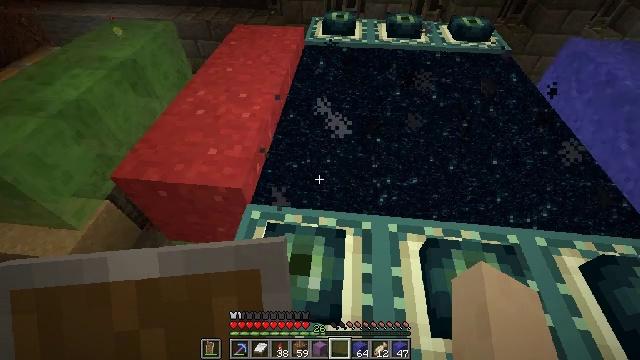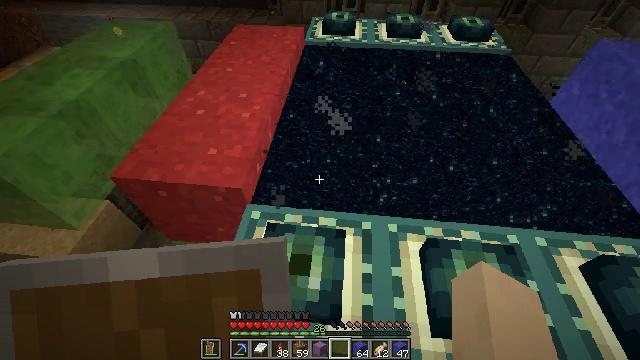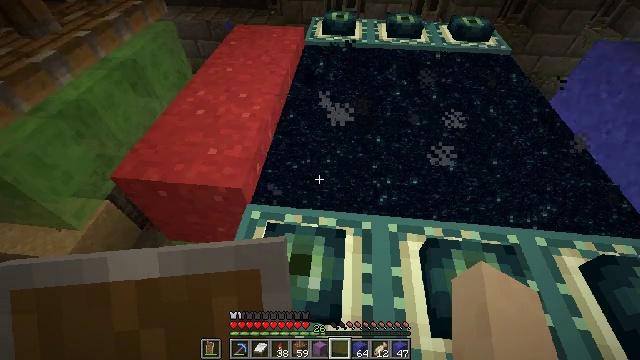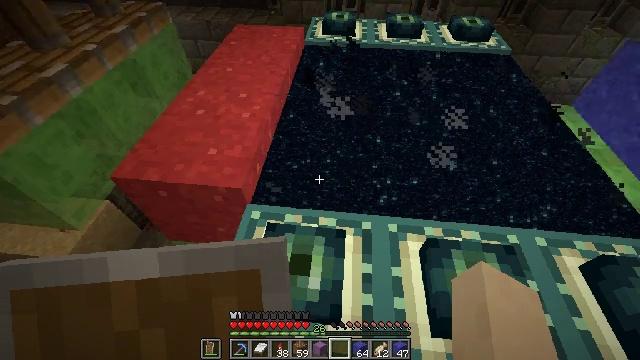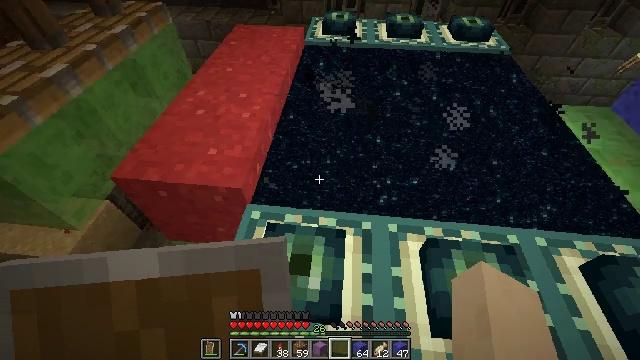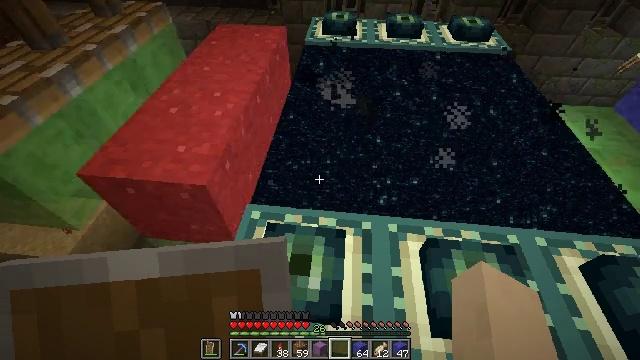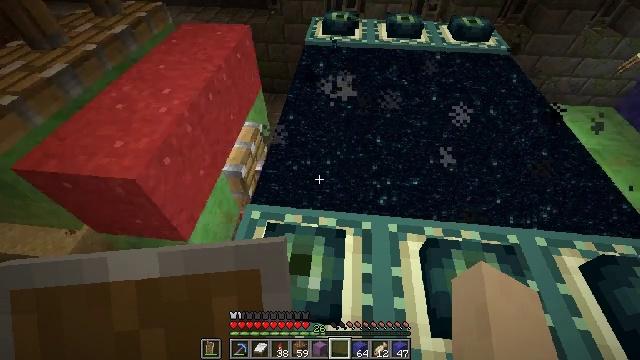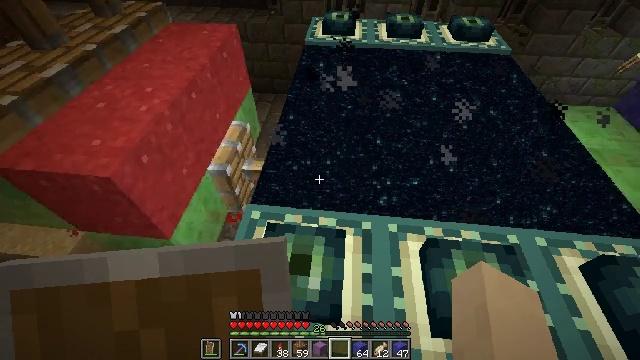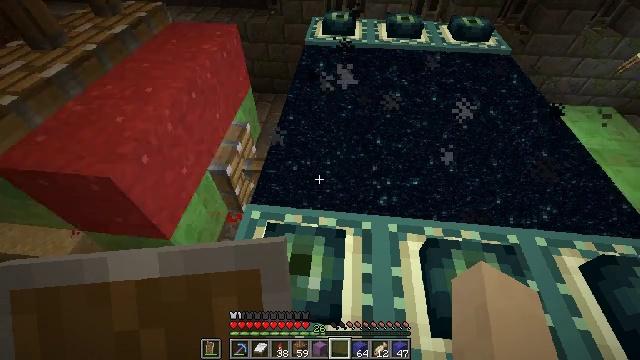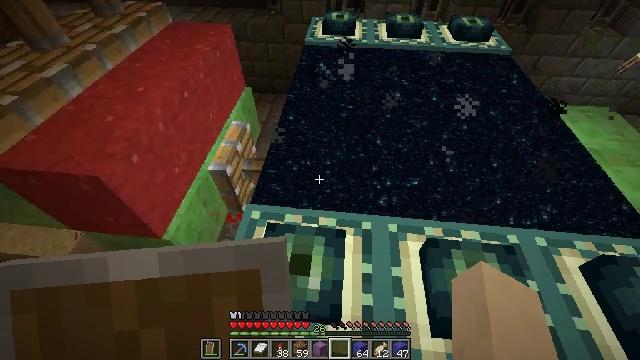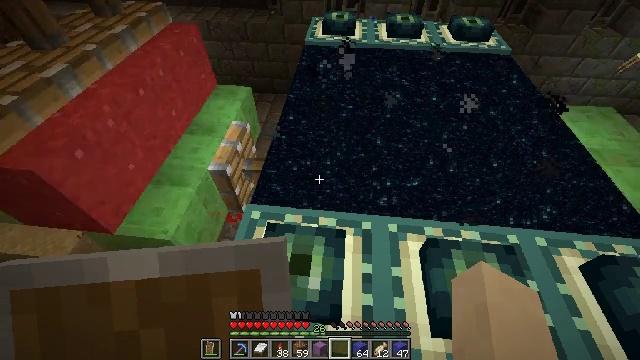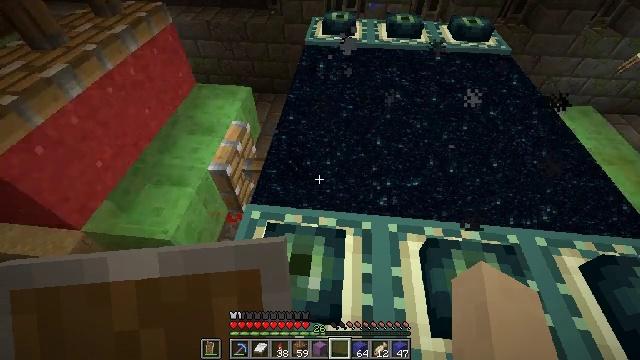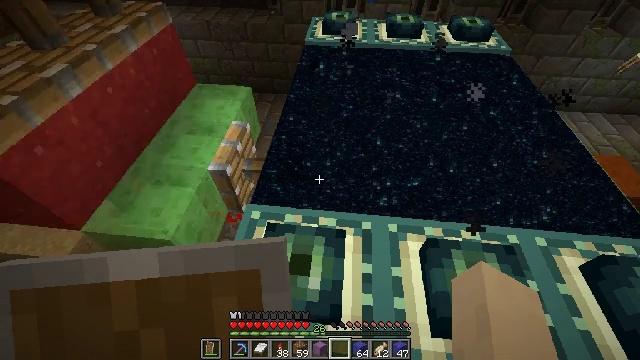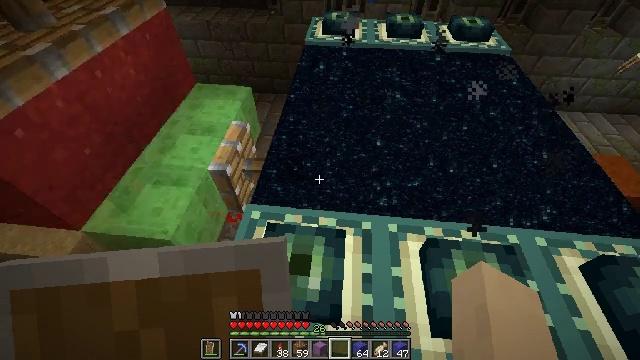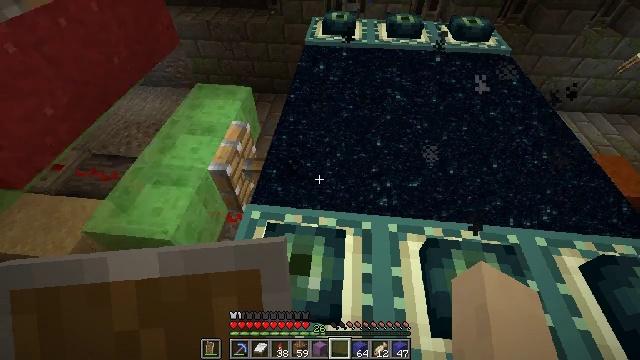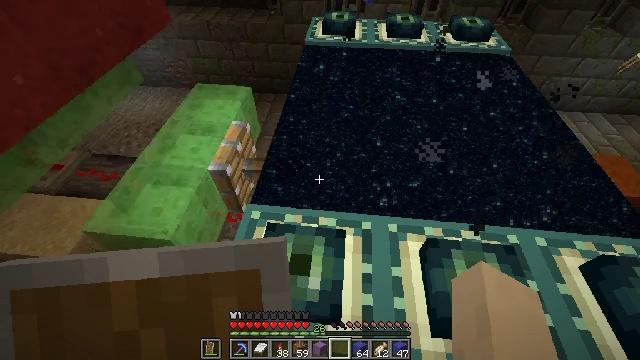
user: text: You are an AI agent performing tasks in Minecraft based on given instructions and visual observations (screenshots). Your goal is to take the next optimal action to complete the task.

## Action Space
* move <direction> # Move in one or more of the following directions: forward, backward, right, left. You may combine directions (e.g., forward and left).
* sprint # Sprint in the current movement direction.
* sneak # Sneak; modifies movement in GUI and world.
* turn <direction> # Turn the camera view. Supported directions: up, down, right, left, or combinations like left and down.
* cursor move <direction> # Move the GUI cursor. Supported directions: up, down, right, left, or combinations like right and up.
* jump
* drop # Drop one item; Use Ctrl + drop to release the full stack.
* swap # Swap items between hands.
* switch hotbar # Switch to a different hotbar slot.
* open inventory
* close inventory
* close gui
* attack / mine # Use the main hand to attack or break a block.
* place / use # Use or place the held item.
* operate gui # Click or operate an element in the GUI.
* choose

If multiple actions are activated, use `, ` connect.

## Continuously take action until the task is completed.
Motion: motion action
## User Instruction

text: Collect red concrete powder from the ground.
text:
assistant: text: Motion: no_op
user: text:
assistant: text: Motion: no_op
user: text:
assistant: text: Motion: no_op
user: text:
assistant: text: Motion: no_op
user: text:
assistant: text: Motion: no_op
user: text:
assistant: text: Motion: no_op
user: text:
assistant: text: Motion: no_op
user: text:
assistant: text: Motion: no_op
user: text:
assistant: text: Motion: no_op
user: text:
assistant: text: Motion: no_op
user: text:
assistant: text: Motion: no_op
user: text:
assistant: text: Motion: no_op
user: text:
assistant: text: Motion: no_op
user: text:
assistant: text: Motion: no_op
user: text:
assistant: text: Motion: no_op
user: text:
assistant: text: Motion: no_op
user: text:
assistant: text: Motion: no_op
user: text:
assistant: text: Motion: no_op
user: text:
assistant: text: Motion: no_op
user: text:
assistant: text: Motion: no_op
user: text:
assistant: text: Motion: no_op
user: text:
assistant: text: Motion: no_op
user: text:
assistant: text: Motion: no_op
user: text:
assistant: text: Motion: no_op
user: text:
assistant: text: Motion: no_op
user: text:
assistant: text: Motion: no_op
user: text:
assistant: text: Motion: no_op
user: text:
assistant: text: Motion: no_op
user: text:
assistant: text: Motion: no_op
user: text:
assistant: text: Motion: no_op